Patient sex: F
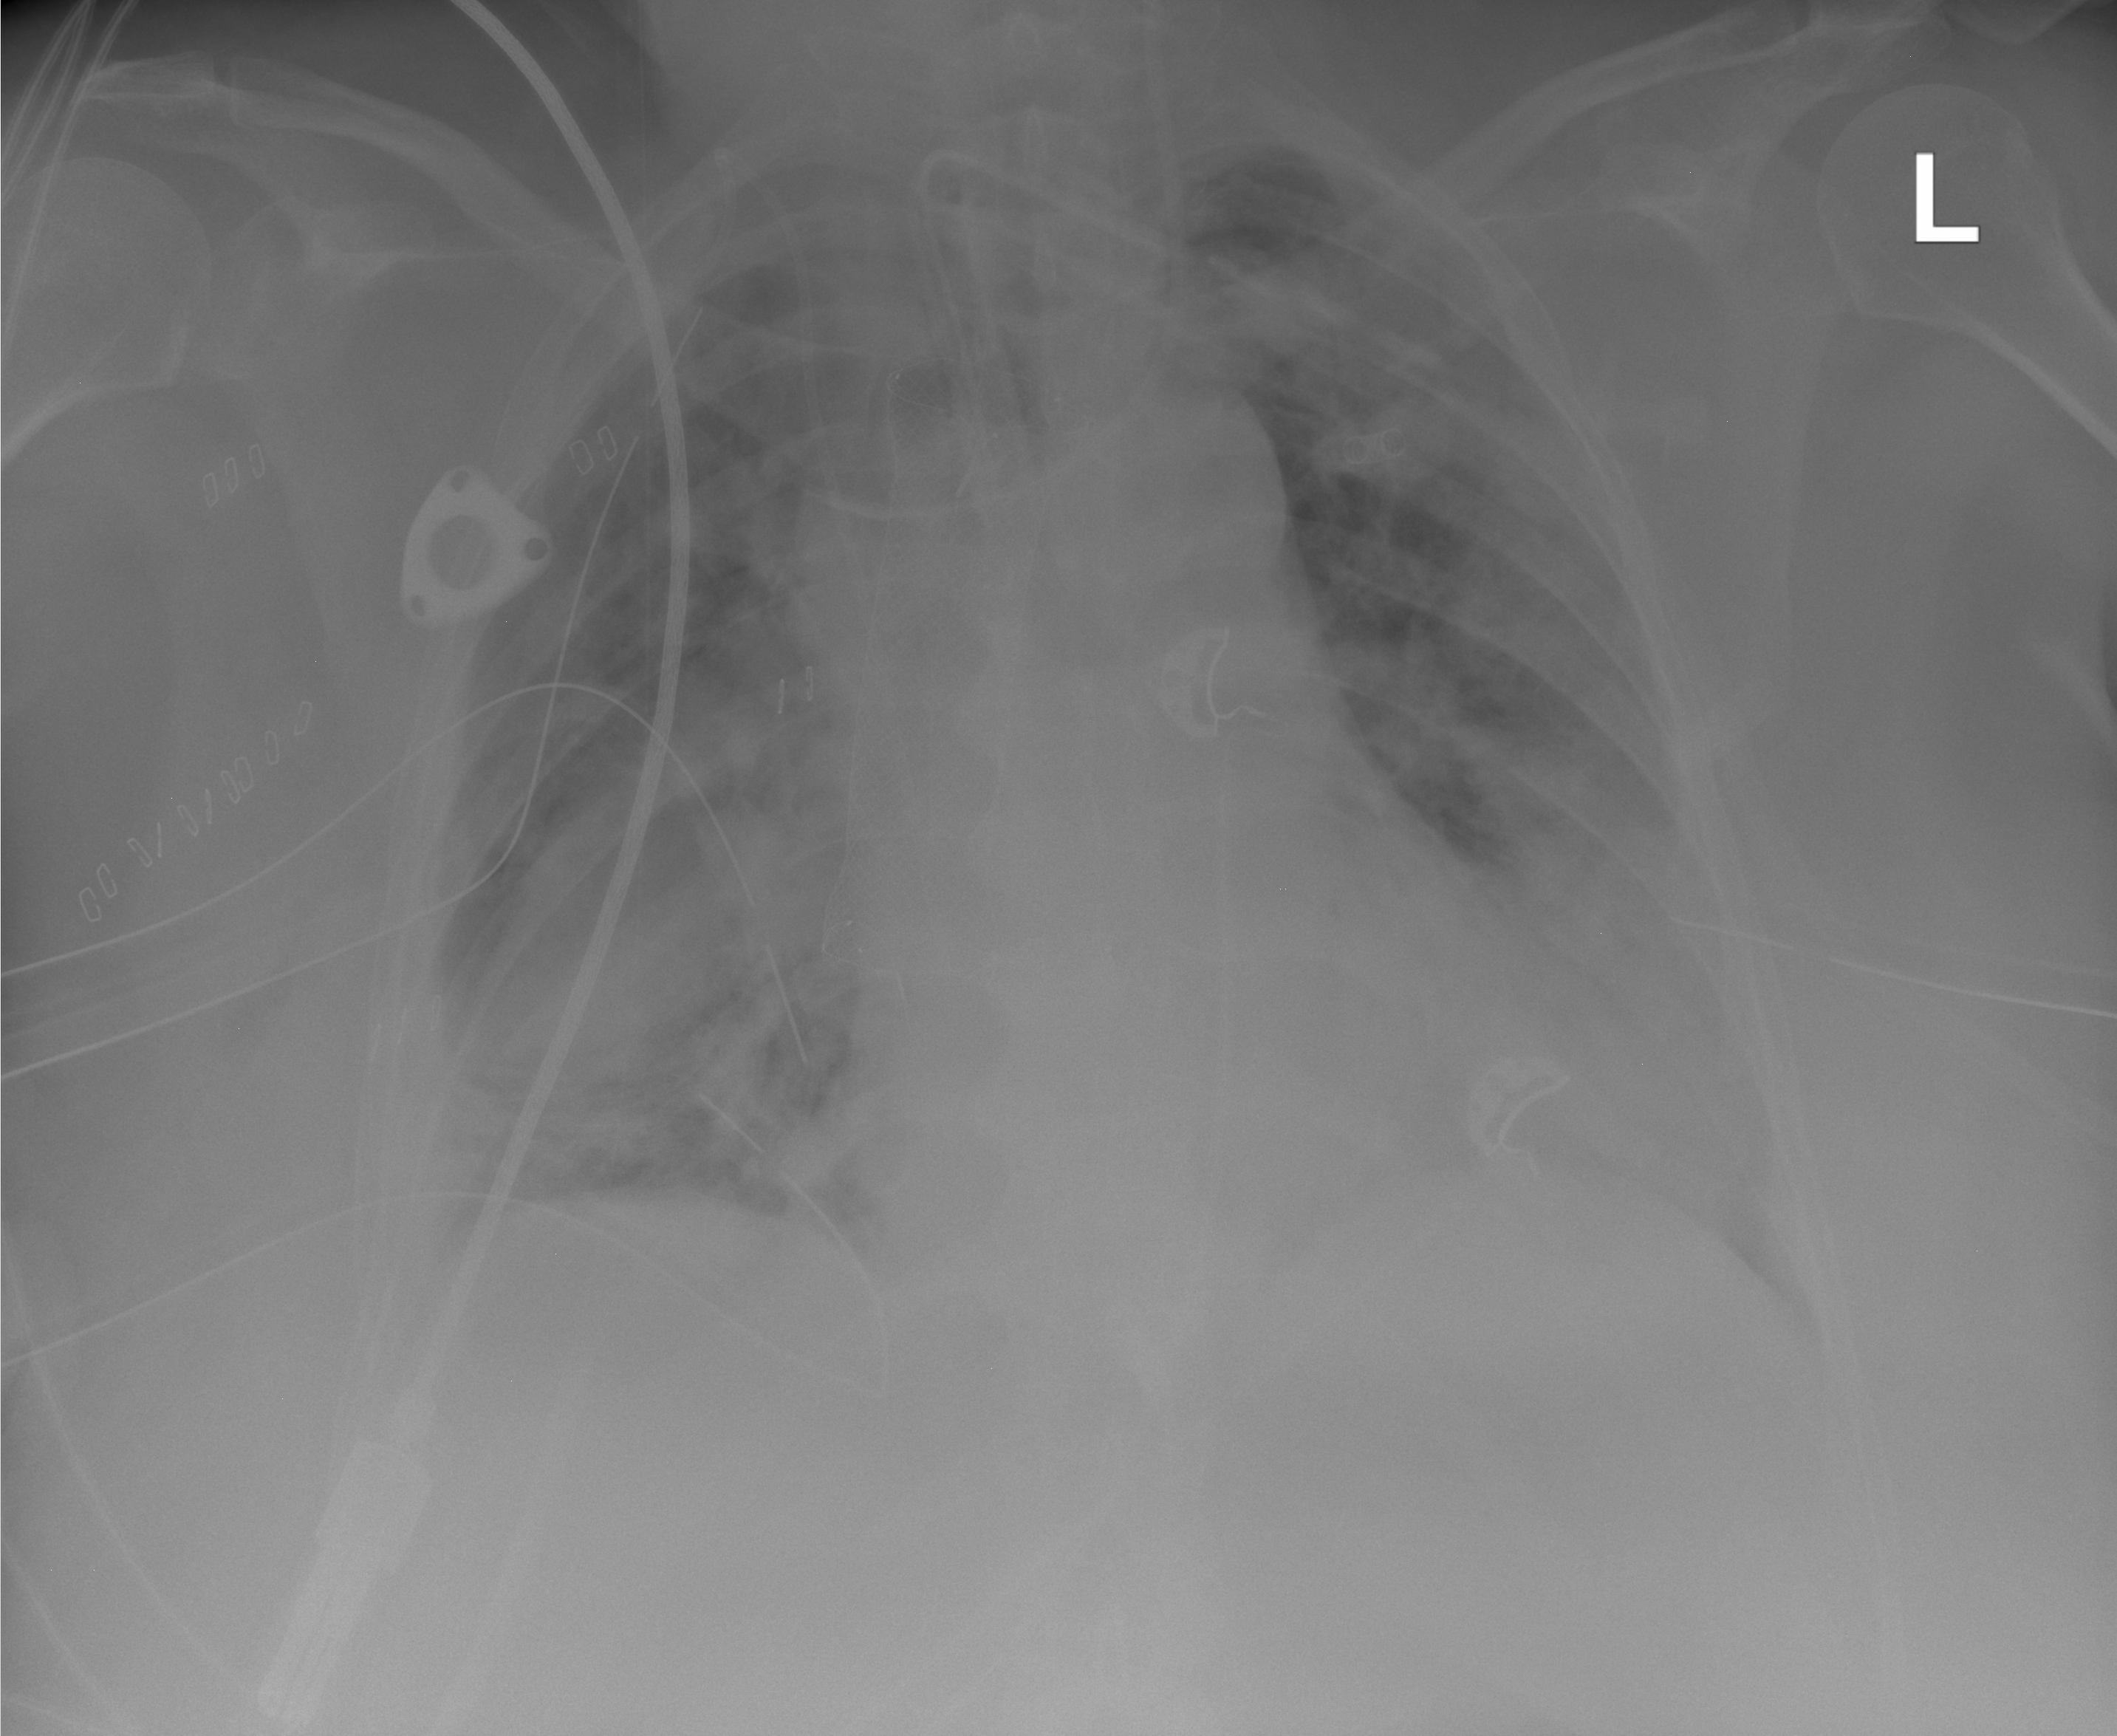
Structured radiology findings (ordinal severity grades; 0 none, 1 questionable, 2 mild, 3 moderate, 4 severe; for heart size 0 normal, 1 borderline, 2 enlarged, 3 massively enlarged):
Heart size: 2
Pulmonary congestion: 2
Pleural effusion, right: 3
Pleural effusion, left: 1
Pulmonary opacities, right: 2
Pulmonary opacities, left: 2
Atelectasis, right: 2
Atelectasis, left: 0